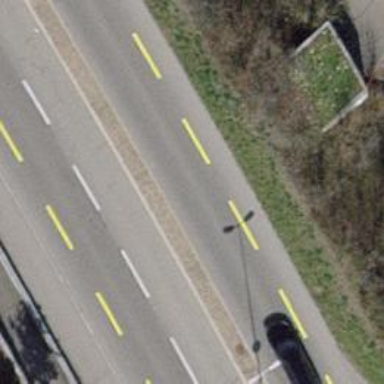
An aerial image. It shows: Secondary road with asphalt surface. It includes separate cycle lane and sidewalk.